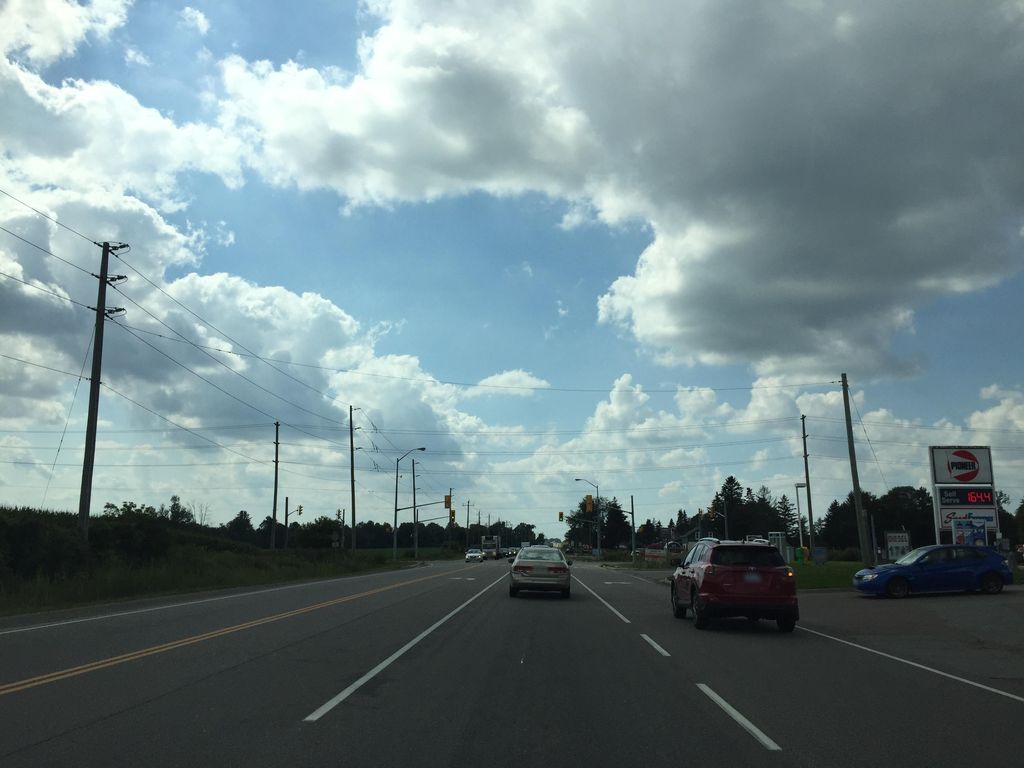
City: kitchener-waterloo